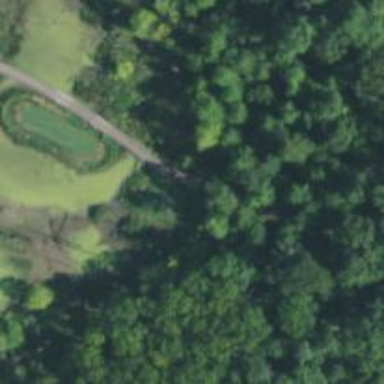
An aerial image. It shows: Path for both road and golf.